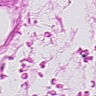
Metastatic tissue present: no